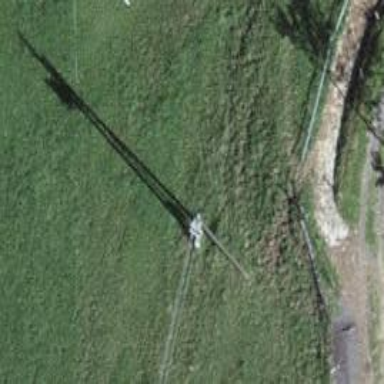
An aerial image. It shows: Utility pole as the man-made structure.